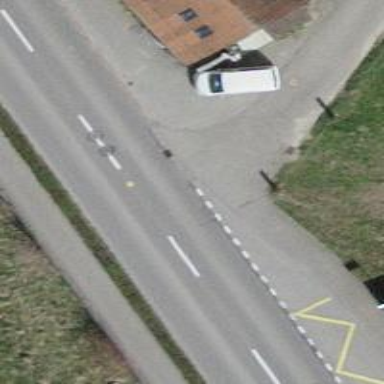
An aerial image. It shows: Service road with compacted surface.